Question: I have plotted some points using plot() in R and I have used grid() function to grid the whole area.
'''
plot(rb22,xlim=c(<PHONE>,<PHONE>),ylim=c(697500,700100))
grid()
'''
I just need to get the coordinates of the centers of these grids. Can anyone please help me to get the centers of each grid cell, please? Thanks!
The plot looks like
.
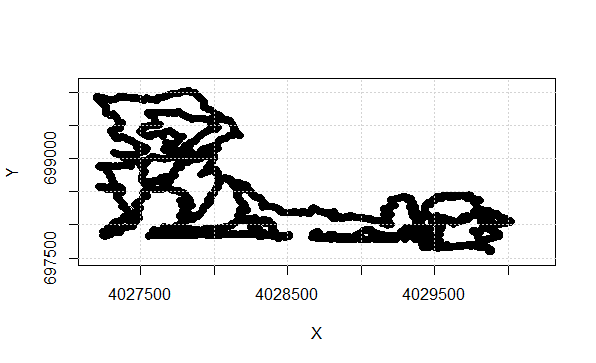
Answer: You do not provide your data so I cannot do this on your plot, but I can demonstrate on built-in data. The function 'axTicks' will give you the coordinates of the grid marks themselves. Of course, the centers are half-way between the successive grid marks.
'''
## Illustrative graph
plot(iris[,3:4], pch=20, col=rainbow(3)[iris$Species], ylim=c(0,2.5))
grid()
## Now get the x & y for the centers
Tx = axTicks(1)
Ty = axTicks(2)
Midx = (Tx[-1] + head(Tx, -1)) /2
Midy = (Ty[-1] + head(Ty, -1)) /2
'''
Midx has all the x-coordinates of centers. Midy has all of the y-coordinates. You can go through all combinations to do something with them. I illustrate by plotting a box at the grid centers
'''
Junk = sapply(Midx,
function(x) sapply(Midy,
function(y) points(x,y, pch=22, cex=0.7,bg="orange")))
'''
<URL>